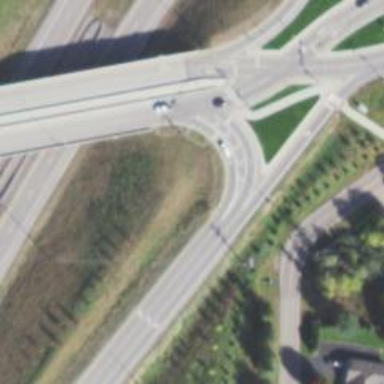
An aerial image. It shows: Trunk link highway at double diverging diamond interchange (DDI) junction.